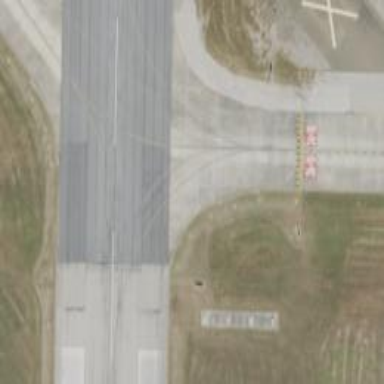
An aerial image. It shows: Image of taxiway at airport.